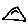
Label: triangle